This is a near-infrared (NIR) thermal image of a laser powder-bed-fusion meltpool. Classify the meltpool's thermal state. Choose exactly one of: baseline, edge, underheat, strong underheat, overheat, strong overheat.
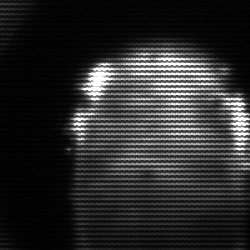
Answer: baseline